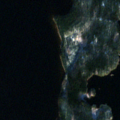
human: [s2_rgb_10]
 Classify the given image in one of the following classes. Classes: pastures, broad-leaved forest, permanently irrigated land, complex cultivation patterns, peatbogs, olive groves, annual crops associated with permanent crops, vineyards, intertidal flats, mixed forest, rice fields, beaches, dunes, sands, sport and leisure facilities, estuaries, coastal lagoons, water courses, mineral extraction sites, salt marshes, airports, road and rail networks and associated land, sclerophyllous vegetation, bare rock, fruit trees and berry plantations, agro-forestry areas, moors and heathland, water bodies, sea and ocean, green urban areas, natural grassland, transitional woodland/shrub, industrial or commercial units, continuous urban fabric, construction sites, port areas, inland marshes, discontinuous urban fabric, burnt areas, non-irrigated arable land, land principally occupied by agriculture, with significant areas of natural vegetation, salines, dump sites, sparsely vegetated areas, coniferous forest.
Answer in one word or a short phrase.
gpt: coniferous forest, water bodies